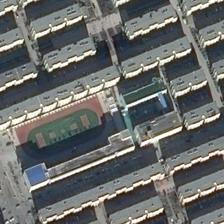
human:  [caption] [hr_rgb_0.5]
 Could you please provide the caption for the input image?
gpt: a playground with a basketball field in it is surroundeded by many orderly buildings .

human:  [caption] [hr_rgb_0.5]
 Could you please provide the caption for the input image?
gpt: many orderly tall buildings are around a playground .

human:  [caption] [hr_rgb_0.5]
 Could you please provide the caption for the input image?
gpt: the football field is surrounded by similar buildings .

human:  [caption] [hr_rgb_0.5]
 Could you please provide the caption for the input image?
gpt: a large basketball field locate in the center of living area .

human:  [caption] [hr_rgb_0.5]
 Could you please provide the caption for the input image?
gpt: a playground with a basketball field in it is surrounded by many tall orderly buildings .